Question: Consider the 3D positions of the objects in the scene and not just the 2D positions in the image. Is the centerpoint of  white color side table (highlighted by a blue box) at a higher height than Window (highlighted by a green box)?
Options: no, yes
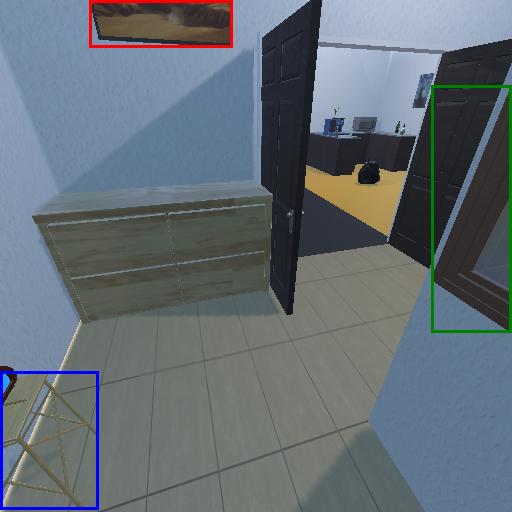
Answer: no